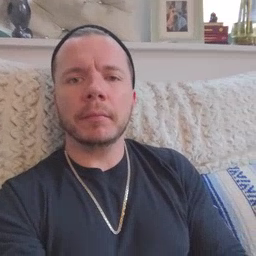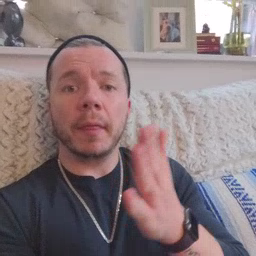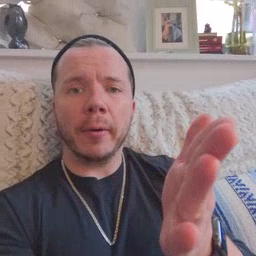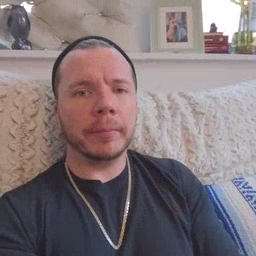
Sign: there